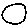
Label: circle